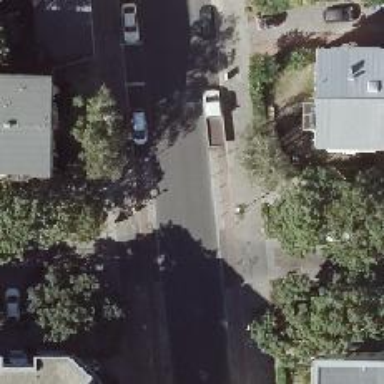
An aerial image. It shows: Unmarked crossing on footway.